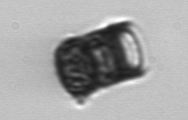
Label: Paralia_sulcata